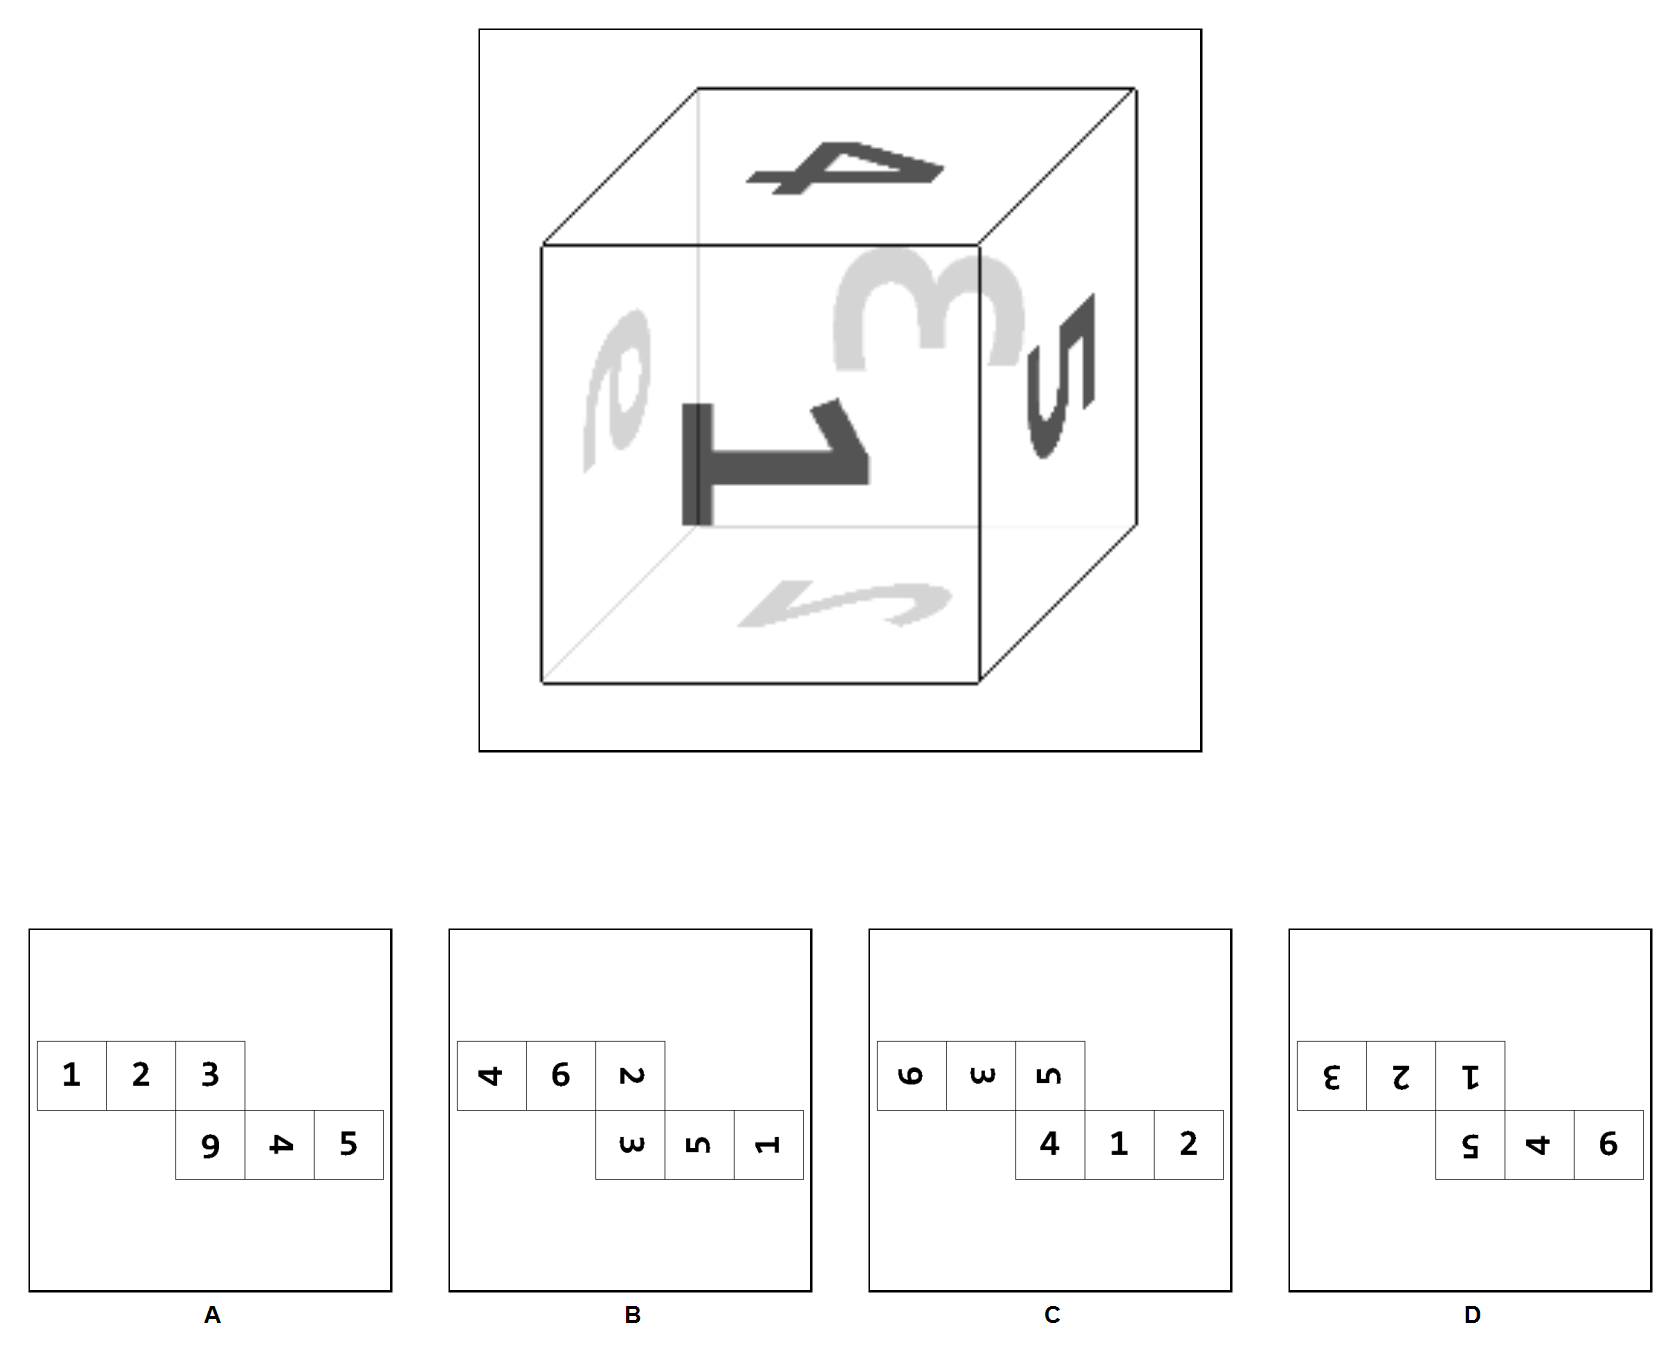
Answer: C